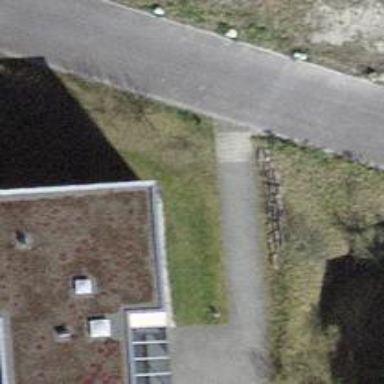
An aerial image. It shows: Road with steps.